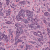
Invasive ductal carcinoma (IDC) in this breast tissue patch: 1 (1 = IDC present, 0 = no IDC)